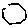
Label: hexagon